Aerial crown-view tile of a tropical tree (Barro Colorado Island, Panama), acquired 20250616:
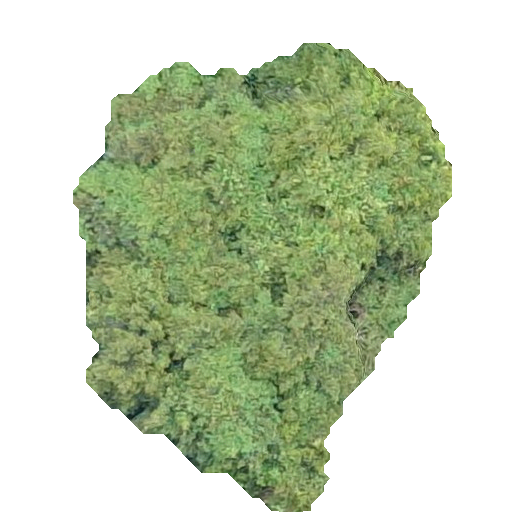
Species: Chrysophyllum cainito
GBIF accepted scientific name: Chrysophyllum cainito
Crown area: 177.516 m²